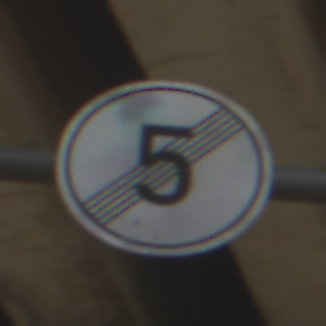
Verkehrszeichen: EndeGeschwindigkeit5
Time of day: Midday
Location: Roofed (Beach)
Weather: Overcast
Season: NotSpecified
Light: Natural